Question: I am trying to parse a JSON schema and I need to get all the image links from the JSONArray and store it in a java array. The JSONArray looks like this:

How can I get only the number of strings in the image array for e.g. In this case it should be 4? I know how to get the full length of array but how can I only get the number of strings?
I am simply parsing it using the standard JSON parser for android. The length of JSONArray can be calculated using:
'''
JSONArray imageArray = hist.getJSONArray("image");
int len = imageArray.length();
'''
'len' will be equal to 9 in this case.
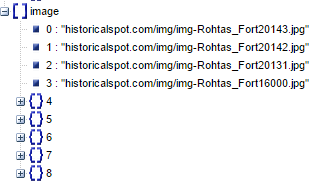
Answer: I'm not sure if there's a better way (there probably is), but here's one option:
According to <URL>, 'getJSONObject' will throw a 'JSONException' if the element at the specified index is not a JSON object. So, you can try to get the element at each index using 'getJSONObject'. If it throws a 'JSONException', then you know it's not a JSON object. You can then try and get the element using 'getString'. Here's a crude example:
'''
JSONArray imageArray = hist.getJSONArray("image");
int len = imageArray.length();
ArrayList<String> imageLinks = new ArrayList<String>();
for (int i = 0; i < len; i++) {
boolean isObject = false;
try {
JSONArray obj = imageArray.getJSONObject(i);
// obj is a JSON object
isObject = true;
} catch (JSONException ex) {
// ignore
}
if (!isObject ) {
// Element at index i was not a JSON object, might be a String
try {
String strVal = imageArray.getString(i);
imageLinks.add(strVal);
} catch (JSONException ex) {
// ignore
}
}
}
int numImageLinks = imageLinks.size();
'''